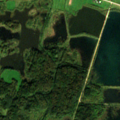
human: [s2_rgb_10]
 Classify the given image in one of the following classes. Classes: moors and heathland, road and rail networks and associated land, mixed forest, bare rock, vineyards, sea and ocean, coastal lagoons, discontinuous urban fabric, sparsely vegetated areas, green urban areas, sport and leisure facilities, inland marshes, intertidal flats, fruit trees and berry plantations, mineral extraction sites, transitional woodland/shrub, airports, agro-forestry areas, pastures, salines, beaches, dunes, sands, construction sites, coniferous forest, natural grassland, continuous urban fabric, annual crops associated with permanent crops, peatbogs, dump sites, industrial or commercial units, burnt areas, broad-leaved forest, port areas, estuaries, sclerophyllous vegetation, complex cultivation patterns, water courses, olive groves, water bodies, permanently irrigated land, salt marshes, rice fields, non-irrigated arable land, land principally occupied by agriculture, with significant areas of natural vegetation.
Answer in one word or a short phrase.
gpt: discontinuous urban fabric, pastures, land principally occupied by agriculture, with significant areas of natural vegetation, broad-leaved forest, water bodies